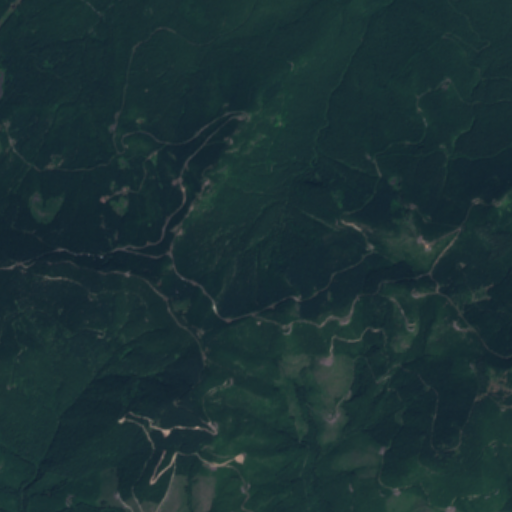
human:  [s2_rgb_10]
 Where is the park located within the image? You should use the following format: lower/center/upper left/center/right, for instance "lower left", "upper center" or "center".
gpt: The park is located in the upper of the image.
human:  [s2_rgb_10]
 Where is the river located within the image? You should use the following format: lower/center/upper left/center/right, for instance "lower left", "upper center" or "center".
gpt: The river is located in the right of the image.
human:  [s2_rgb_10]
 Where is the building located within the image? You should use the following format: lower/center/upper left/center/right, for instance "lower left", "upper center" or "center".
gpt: The building is located in the upper center of the image.
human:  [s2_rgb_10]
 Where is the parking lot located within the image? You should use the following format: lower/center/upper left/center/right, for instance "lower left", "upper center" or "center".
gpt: There is no parking lot in the image.